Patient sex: M
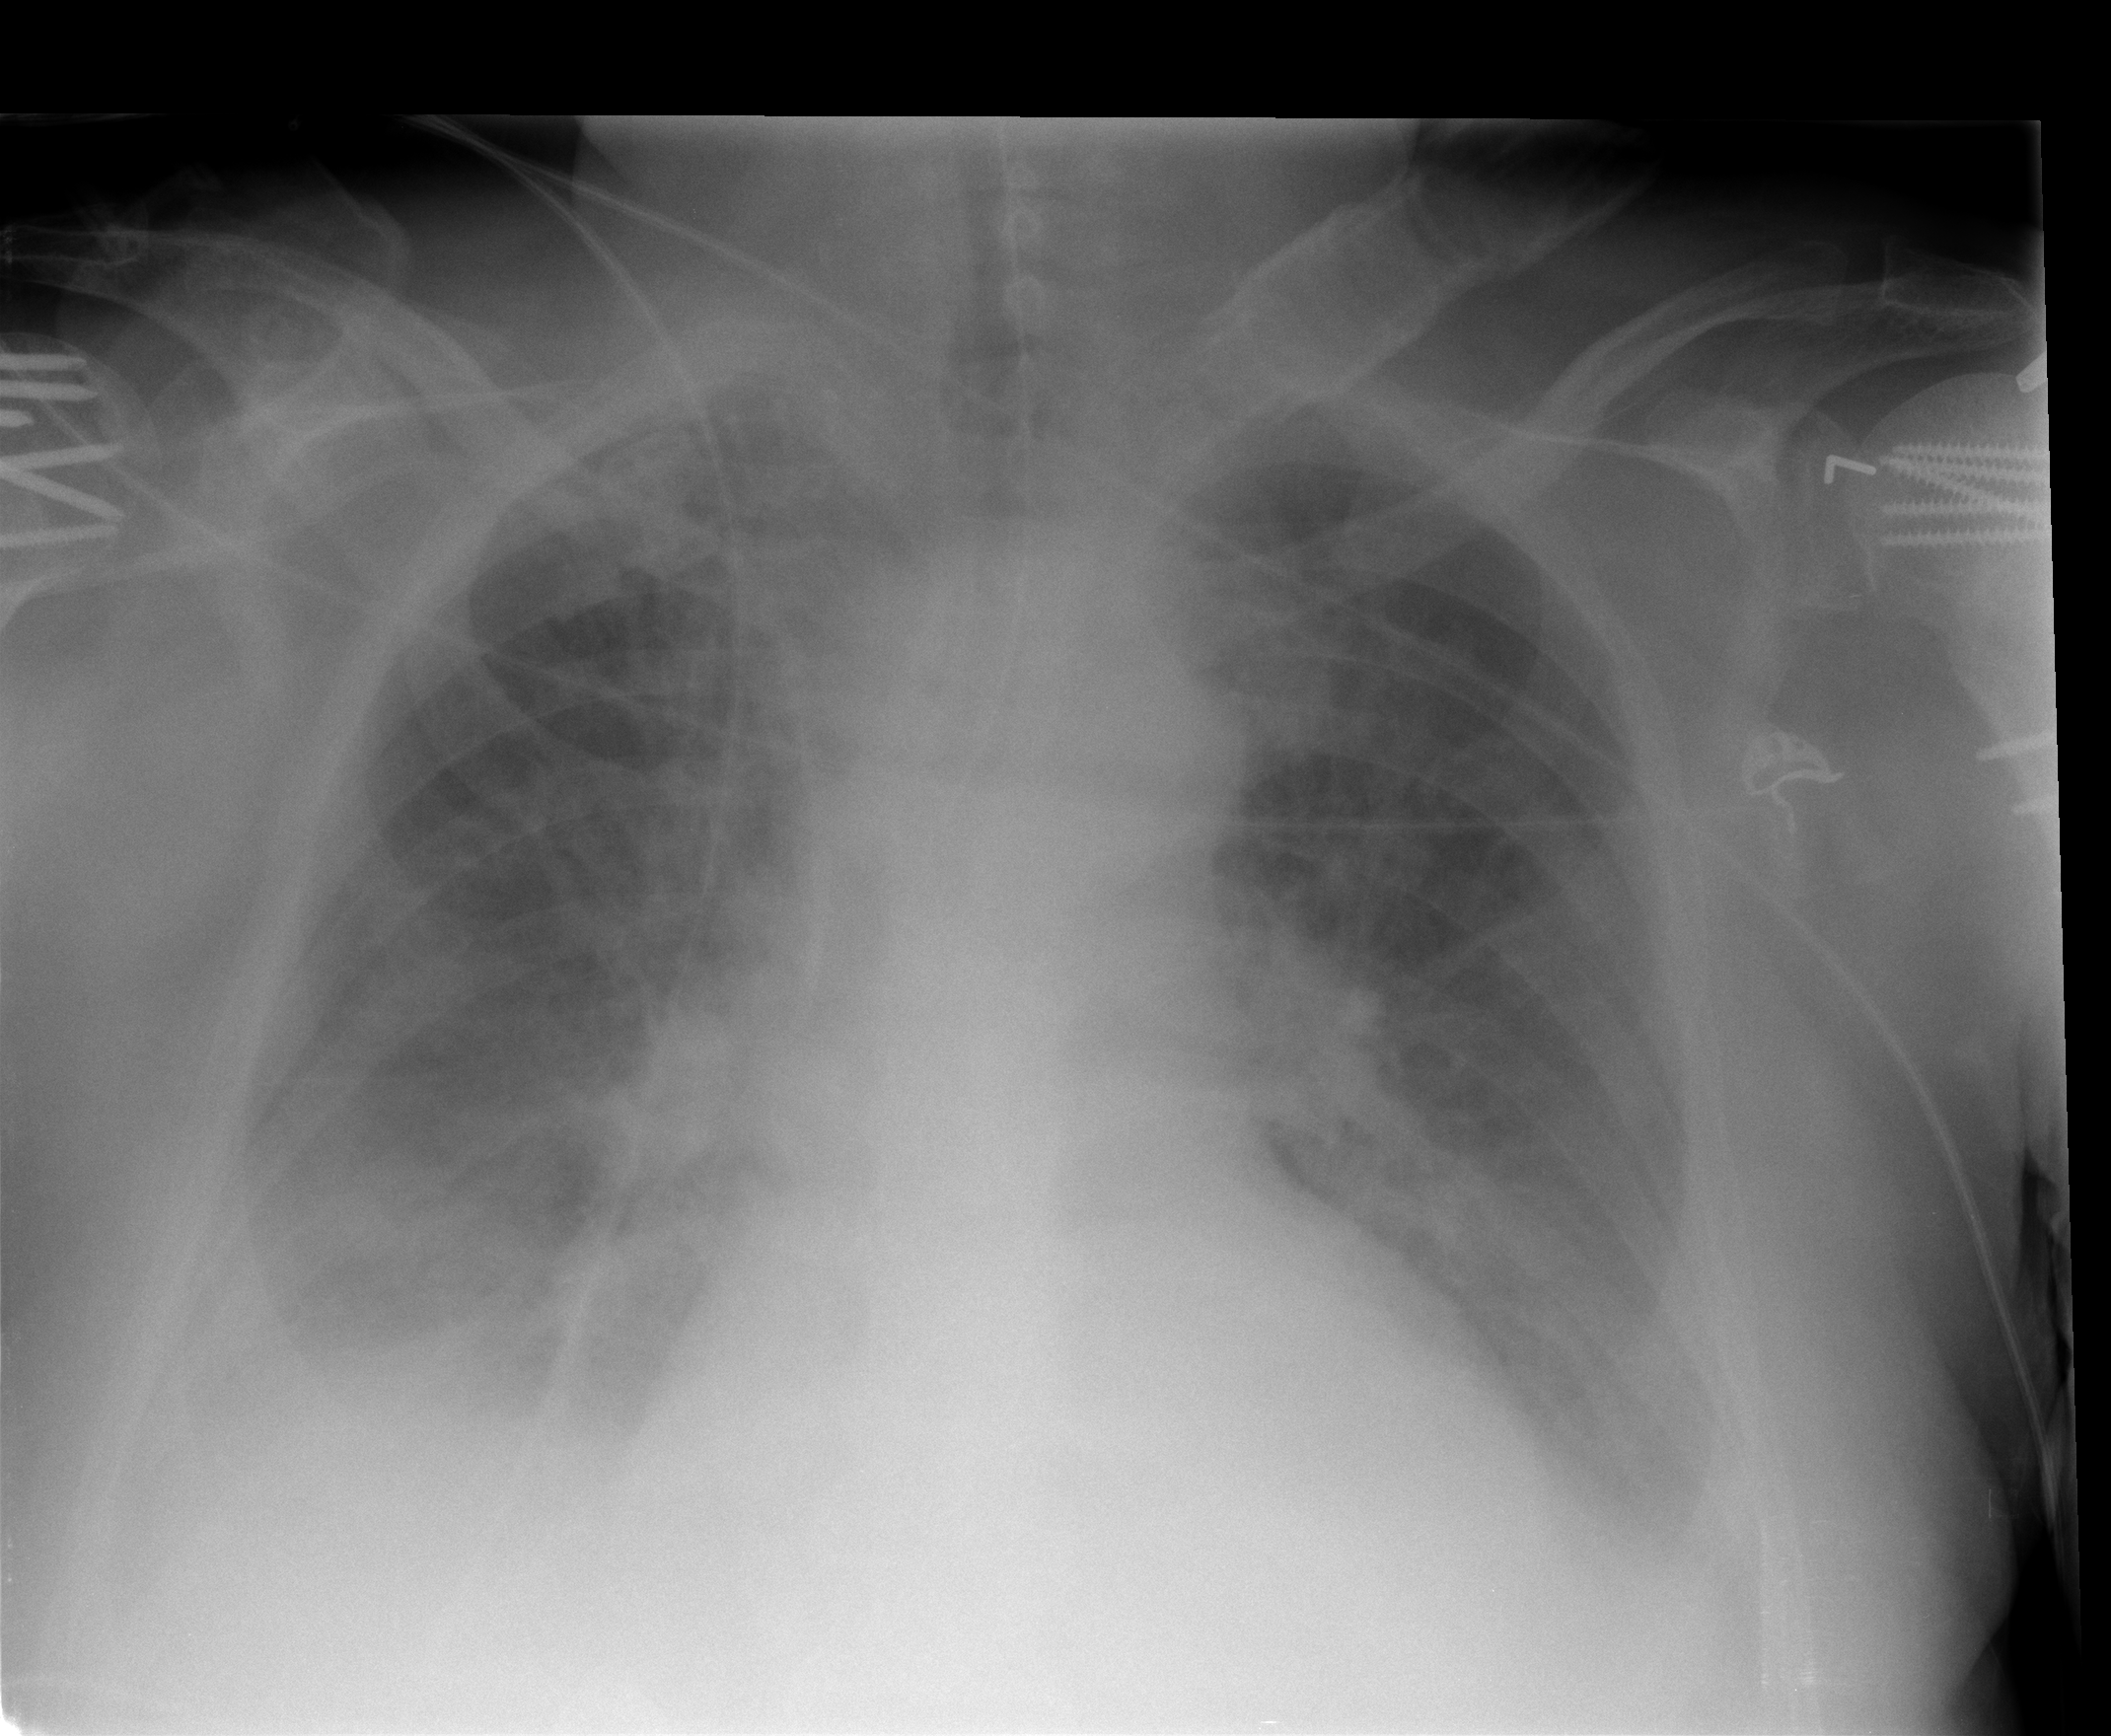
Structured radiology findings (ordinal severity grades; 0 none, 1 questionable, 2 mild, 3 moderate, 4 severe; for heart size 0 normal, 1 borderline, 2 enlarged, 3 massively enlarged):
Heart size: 2
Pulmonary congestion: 3
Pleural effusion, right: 2
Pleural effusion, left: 2
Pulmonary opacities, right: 2
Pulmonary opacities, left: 2
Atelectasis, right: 2
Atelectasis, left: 2